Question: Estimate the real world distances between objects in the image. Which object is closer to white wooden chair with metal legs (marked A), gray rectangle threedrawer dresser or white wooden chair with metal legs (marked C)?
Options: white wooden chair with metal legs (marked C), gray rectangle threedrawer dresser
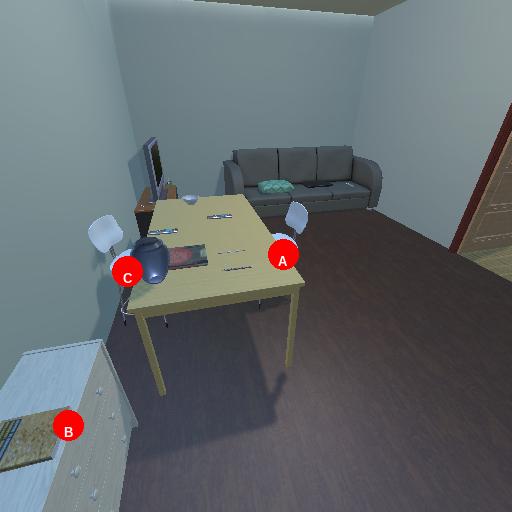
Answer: white wooden chair with metal legs (marked C)